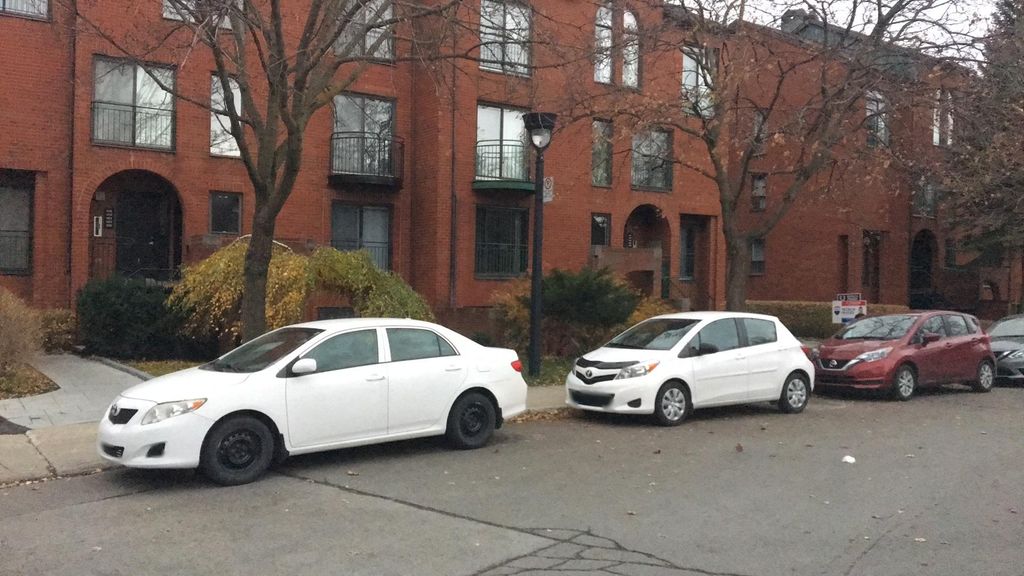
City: montreal